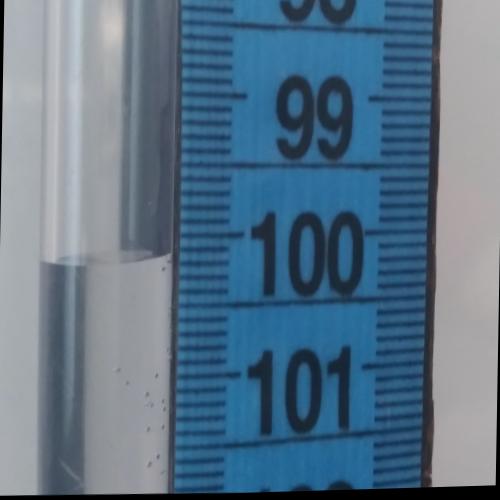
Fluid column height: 100.2 cm